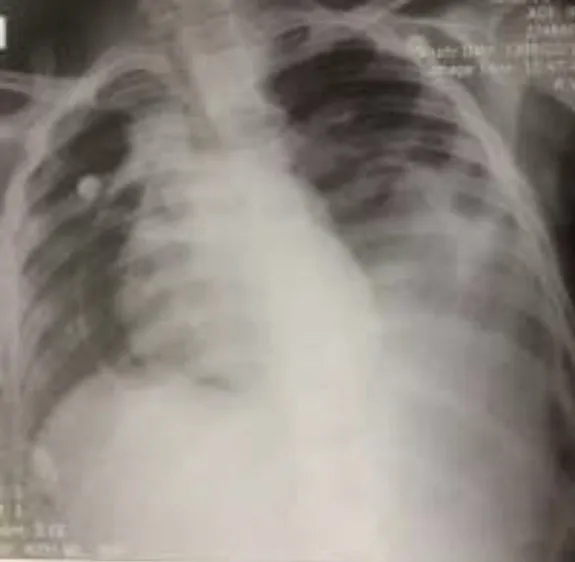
Chest X-ray showing pneumopericardium.
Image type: radiology (x_ray)